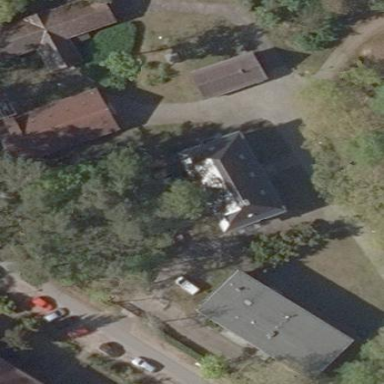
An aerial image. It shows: Residential building with hipped roof. The grey roof is oriented along the building.